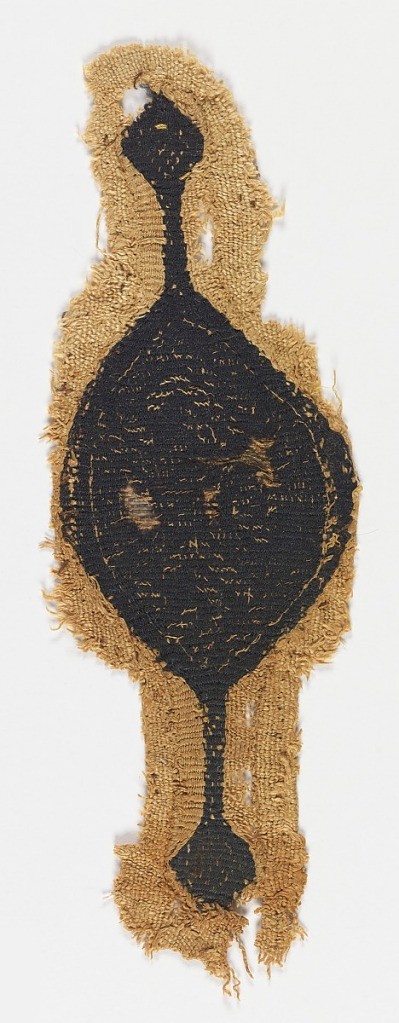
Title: Fragment
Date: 3rd–5th century
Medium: Warp; S-spun linen. Weft; S -spun linen, S-spun wool Technique: slit tapestry with supplementary weft wrapping
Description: Ovate blue-green form continued at each end in plain stem terminated in a lozenge.